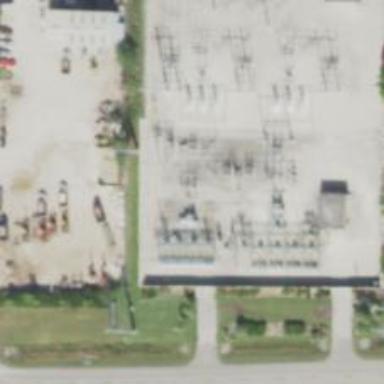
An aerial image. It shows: Switch for power supply.